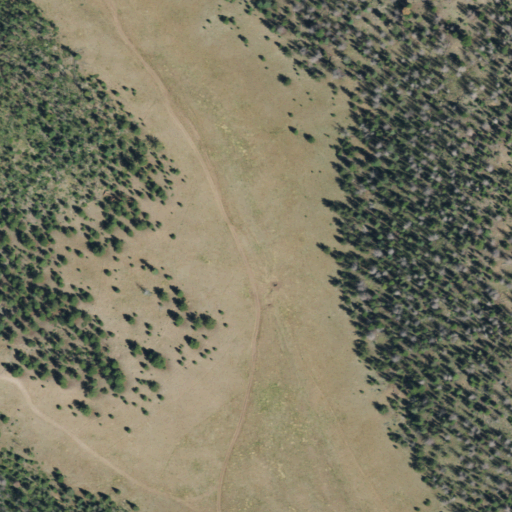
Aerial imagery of plain(s) in Colorado named Indian Park containing shrub, evergreen forest, deciduous forest, and grassland